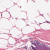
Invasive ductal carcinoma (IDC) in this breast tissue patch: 0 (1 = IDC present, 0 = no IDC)